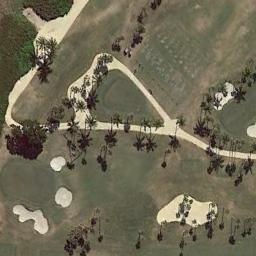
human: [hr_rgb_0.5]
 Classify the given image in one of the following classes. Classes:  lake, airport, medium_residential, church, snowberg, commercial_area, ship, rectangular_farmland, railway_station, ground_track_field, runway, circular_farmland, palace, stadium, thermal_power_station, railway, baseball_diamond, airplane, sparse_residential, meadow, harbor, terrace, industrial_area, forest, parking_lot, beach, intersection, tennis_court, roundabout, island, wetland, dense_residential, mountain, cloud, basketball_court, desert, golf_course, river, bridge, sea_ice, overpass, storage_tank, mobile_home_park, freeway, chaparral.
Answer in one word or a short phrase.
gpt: golf_course